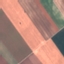
Label: AnnualCrop